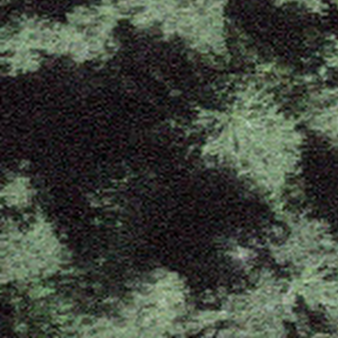
Label: other